Question: '''
<?php
namespace biblioBundle\Controller;
use Symfony\Component\HttpFoundation\Request;
use Symfony\Bundle\FrameworkBundle\Controller\Controller;
use biblioBundle\Entity\Personne;
use biblioBundle\Form\PersonneType;
/**
* Personne controller.
*
*/
class PersonneController extends Controller
{
/**
* Lists all Personne entities.
*
*/
public function indexAction()
{
$em = $this->getDoctrine()->getManager();
$personnes = $em->getRepository('biblioBundle:Personne')->findAll();
return $this->render('personne/index.html.twig', array(
'personnes' => $personnes,
));
}
/**
* Creates a new Personne entity.
*
*/
public function newAction(Request $request)
{
//$em = $this->getDoctrine()->getManager();
//$prf = $em->getRepository('biblioBundle:Profil')->findAll();
$personne = new Personne();
$form = $this->createForm(PersonneType::class, $personne);
$form->handleRequest($request);
if ($form->isSubmitted() && $form->isValid()) {
$em = $this->getDoctrine()->getManager();
$em->persist($personne);
$em->flush();
return $this->redirectToRoute('personne_show', array('id' => $personne->getIdpersonne()));
}
return $this->render('personne/new.html.twig', array(
'personne' => $personne,
'form' => $form->createView(),
));
}
'''
'''
<?php
namespace biblioBundle\Form;
use Symfony\Component\Form\AbstractType;
use Symfony\Component\Form\FormBuilderInterface;
use Symfony\Component\OptionsResolver\OptionsResolver;
use Symfony\Component\Form\Extension\Core\Type\ChoiceType;
use biblioBundle\Entity\Profil;
use Symfony\Component\Form\Extension\Core\Type\TextType;
use Symfony\Component\Form\Extension\Core\Type\IntegerType;
class PersonneType extends AbstractType
{
/**
* @param FormBuilderInterface $builder
* @param array $options
*/
public function buildForm(FormBuilderInterface $builder, array $options)
{
$builder
->add('nom')
->add('prenom')
->add('datenaiss', 'date')
->add('adresse')
->add('photo1')
->add('sexe',ChoiceType::class,array(
'choices' => array(
'H' => 'Homme',
'F' => 'Femme')))
->add('idProfil',IntegerType::class);
}
/* public function getName()
{
return 'name';
}*/
/**
* @param OptionsResolver $resolver
*/
public function configureOptions(OptionsResolver $resolver)
{
$resolver->setDefaults(array(
'data_class' => 'biblioBundle\Entity\Personne'
));
}
}
'''
'''
<?php
namespace biblioBundle\Entity;
use Doctrine\ORM\Mapping as ORM;
/**
* Personne
*
* @ORM\Table(name="personne", indexes= {@ORM\Index(name="FK_Appartenir2", columns={"idProfil"})})
* @ORM\Entity
*/
class Personne
{
/**
* @var string
*
* @ORM\Column(name="Nom", type="string", length=20, nullable=false)
*/
private $nom;
/**
* @var string
*
* @ORM\Column(name="Prenom", type="string", length=20, nullable=false)
*/
private $prenom;
/**
* @var \DateTime
*
* @ORM\Column(name="DateNaiss", type="date", nullable=false)
*/
private $datenaiss;
/**
* @var string
*
* @ORM\Column(name="Adresse", type="string", length=100, nullable=true)
*/
private $adresse;
/**
* @var string
*
* @ORM\Column(name="Photo1", type="string", length=255, nullable=true)
*/
private $photo1;
/**
* @var string
*
* @ORM\Column(name="Sexe", type="string", length=1, nullable=false)
*/
private $sexe;
/**
* @var integer
*
* @ORM\Column(name="idPersonne", type="integer")
* @ORM\Id
* @ORM\GeneratedValue(strategy="IDENTITY")
*/
private $idpersonne;
/**
* @var iblioBundle\Entity\Profil
*
* @ORM\ManyToOne(targetEntity="biblioBundle\Entity\Profil")
* @ORM\JoinColumns({
* @ORM\JoinColumn(name="idProfil", referencedColumnName="idProfil")
* })
*/
private $idprofil;
/**
* Set nom
*
* @param string $nom
* @return Personne
*/
public function setNom($nom)
{
$this->nom = $nom;
return $this;
}
/**
* Get nom
*
* @return string
*/
public function getNom()
{
return $this->nom;
}
/**
* Set prenom
*
* @param string $prenom
* @return Personne
*/
public function setPrenom($prenom)
{
$this->prenom = $prenom;
return $this;
}
/**
* Get prenom
*
* @return string
*/
public function getPrenom()
{
return $this->prenom;
}
/**
* Set datenaiss
*
* @param \DateTime $datenaiss
* @return Personne
*/
public function setDatenaiss($datenaiss)
{
$this->datenaiss = $datenaiss;
return $this;
}
/**
* Get datenaiss
*
* @return \DateTime
*/
public function getDatenaiss()
{
return $this->datenaiss;
}
/**
* Set adresse
*
* @param string $adresse
* @return Personne
*/
public function setAdresse($adresse)
{
$this->adresse = $adresse;
return $this;
}
/**
* Get adresse
*
* @return string
*/
public function getAdresse()
{
return $this->adresse;
}
/**
* Set photo1
*
* @param string $photo1
* @return Personne
*/
public function setPhoto1($photo1)
{
$this->photo1 = $photo1;
return $this;
}
/**
* Get photo1
*
* @return string
*/
public function getPhoto1()
{
return $this->photo1;
}
/**
* Set sexe
*
* @param string $sexe
* @return Personne
*/
public function setSexe($sexe)
{
$this->sexe = $sexe;
return $this;
}
/**
* Get sexe
*
* @return string
*/
public function getSexe()
{
return $this->sexe;
}
/**
* Get idpersonne
*
* @return integer
*/
public function getIdpersonne()
{
return $this->idpersonne;
}
/**
* Set idprofil
*
* @param iblioBundle\Entity\Profil $idprofil
* @return Personne
*/
public function setIdprofil(iblioBundle\Entity\Profil $idprofil = null)
{
$this->idprofil = $idprofil;
return $this;
}
/**
* Get idprofil
*
* @return iblioBundle\Entity\Profil
*/
public function getIdprofil()
{
return $this->idprofil;
}
}
'''
Every time I try to run the code I get:
> {Expected argument of type "biblioBundle\Entity\Profil", "integer" given }
Please I need help.

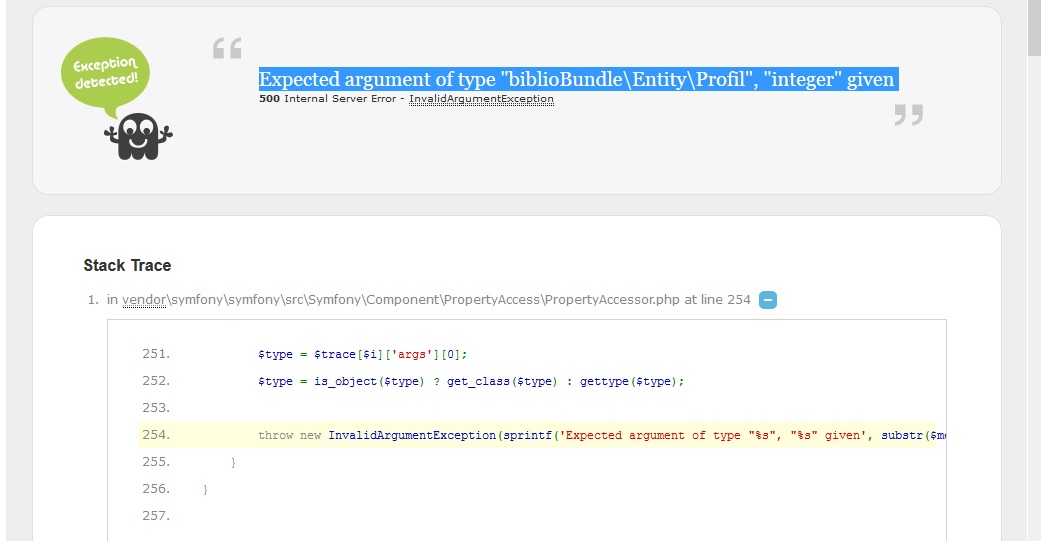
Answer: In your 'PersonneType' class you have line:
'''
->add('idProfil',IntegerType::class);
'''
when in 'Personne' class you have:
'''
public function setIdprofil(iblioBundle\Entity\Profil $idprofil = null)
{
$this->idprofil = $idprofil;
return $this;
}
'''
You need to have 'Profil' instance instead of integer (defined in form). How to solve this?
1. Replace IntegerType class to EntityType.
2. Add data transformer to form and transform integer to Profil and vice versa.
3. Replace argument $idprofil with integer type instead of Profil.